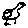
Label: bird